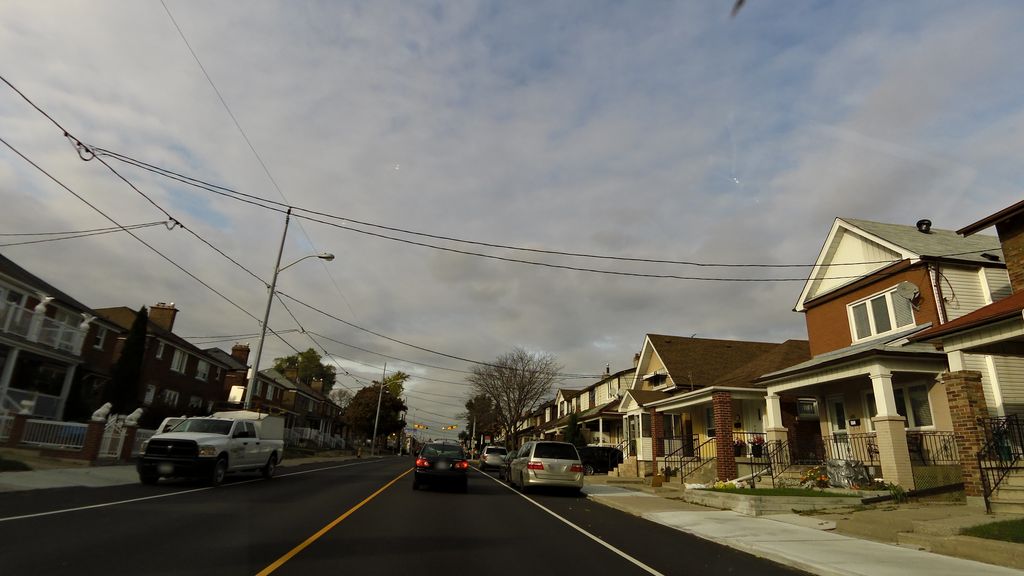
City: toronto